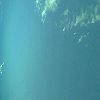
Label: water